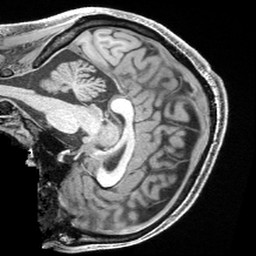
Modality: T1w
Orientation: sagittal